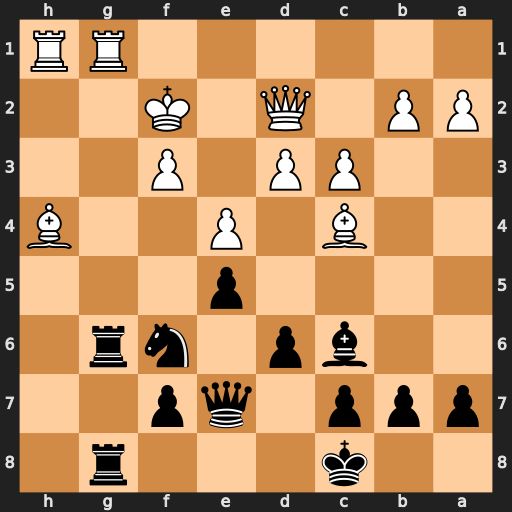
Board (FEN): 2k3r1/ppp1qp2/2bp1nr1/4p3/2B1P2B/2PP1P2/PP1Q1K2/6RR
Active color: b
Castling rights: -
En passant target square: -
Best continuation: Rxg1 Rxg1 Nxe4+ Ke2 Rxg1